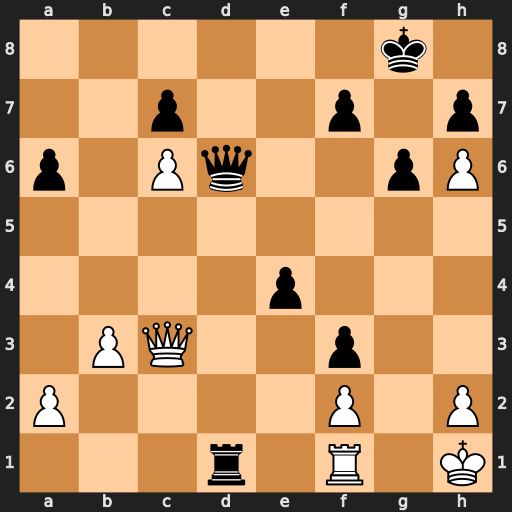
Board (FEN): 6k1/2p2p1p/p1Pq2pP/8/4p3/1PQ2p2/P4P1P/3r1R1K
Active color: w
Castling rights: -
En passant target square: -
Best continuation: Qg7#